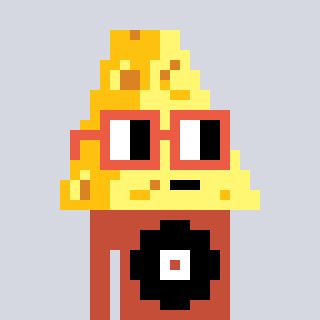
a pixel art character with square orange glasses, a cheese-shaped head and a rust-colored body on a cool background